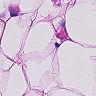
Metastatic tissue present: no